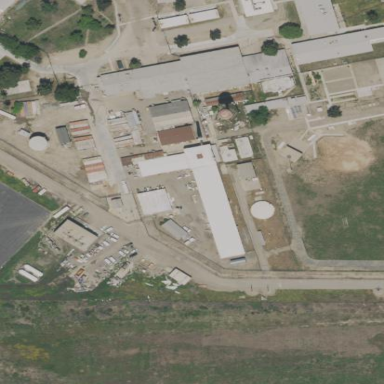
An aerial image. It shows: Prison building.